Aerial crown-view tile of a tropical tree (Barro Colorado Island, Panama), acquired 20240813:
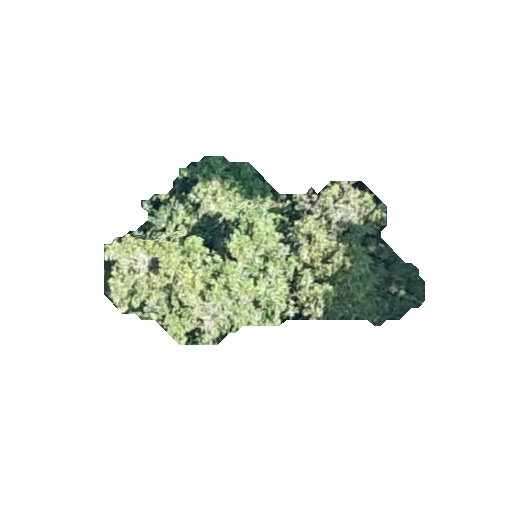
Species: Prioria copaifera
GBIF accepted scientific name: Prioria copaifera
Crown area: 60.736 m²